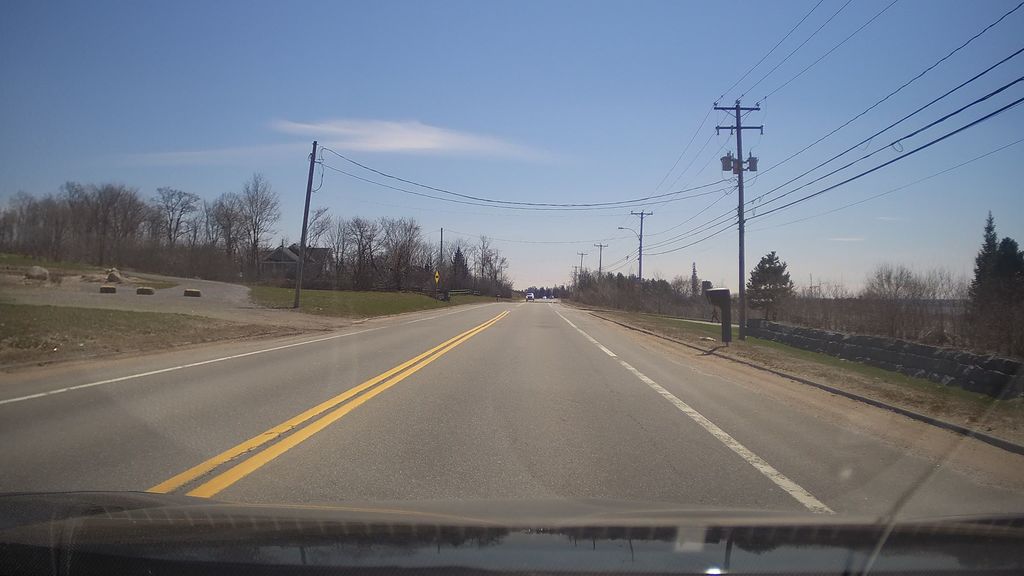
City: ottawa-gatineau